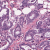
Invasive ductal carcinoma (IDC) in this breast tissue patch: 1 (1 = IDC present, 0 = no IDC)